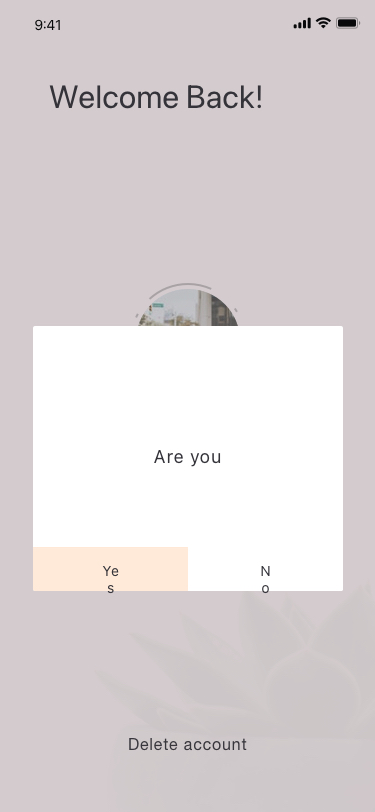
Text in this UI design:
Delete account
Welcome Back!